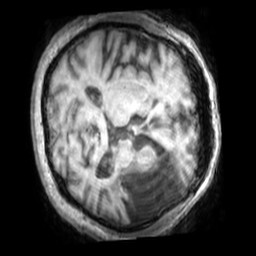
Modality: T1w
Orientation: axial
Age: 64
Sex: male
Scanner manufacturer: philips
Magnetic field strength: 3 T
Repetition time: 0.009878 s
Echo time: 0.004593 s